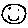
Label: smiley face